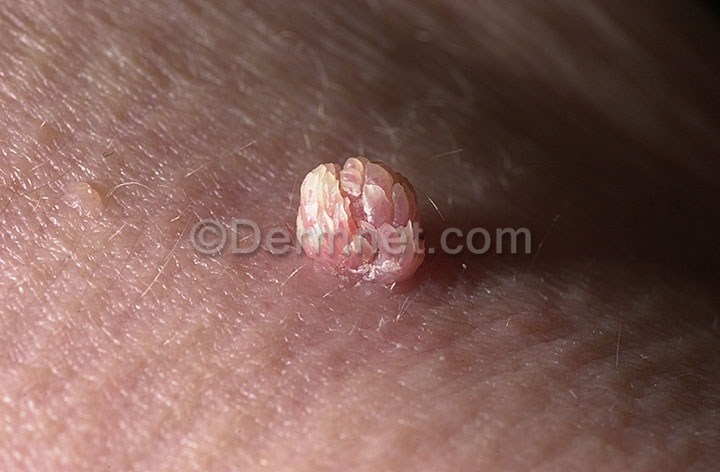
Disease: Warts Molluscum and other Viral Infections